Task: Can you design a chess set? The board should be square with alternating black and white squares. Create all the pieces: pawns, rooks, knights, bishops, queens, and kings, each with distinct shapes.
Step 3441:
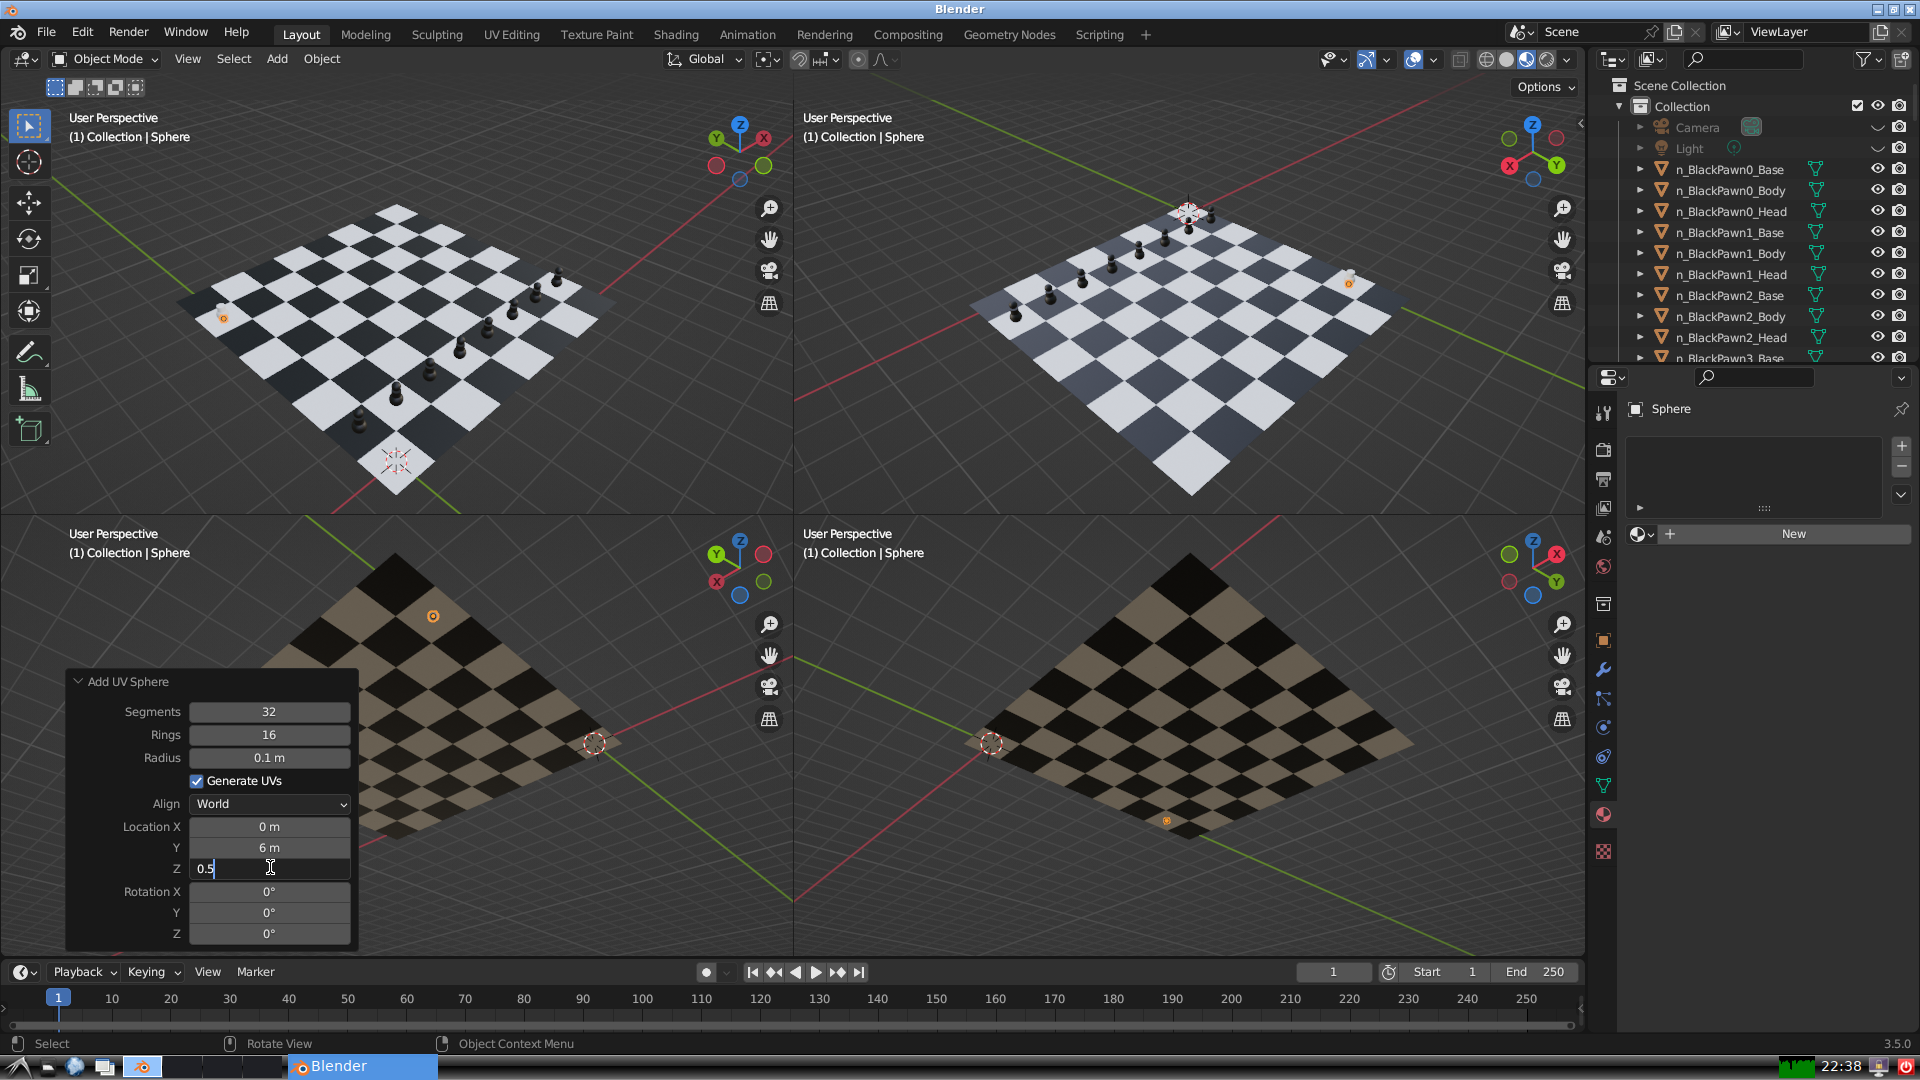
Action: {"key_press": ['Return']}